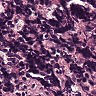
Metastatic tissue present: no